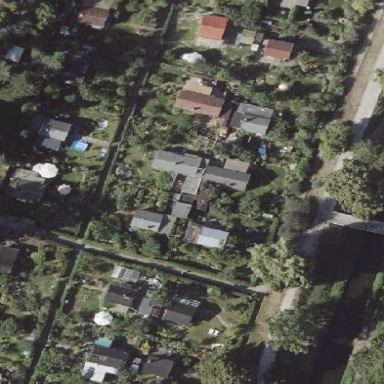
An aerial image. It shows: Allotments area.